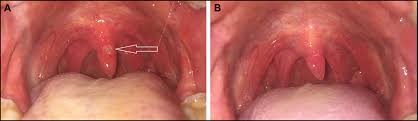
Condition: Mouth Ulcer